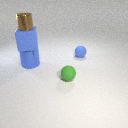
large blue metal cylinder below large blue rubber cube